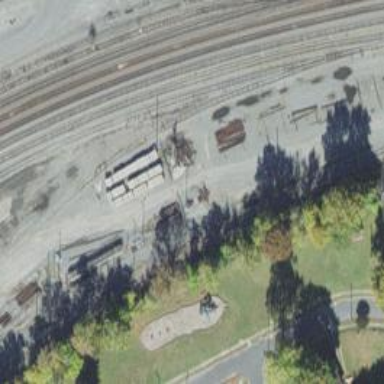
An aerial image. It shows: Railway yard used for servicing trains.